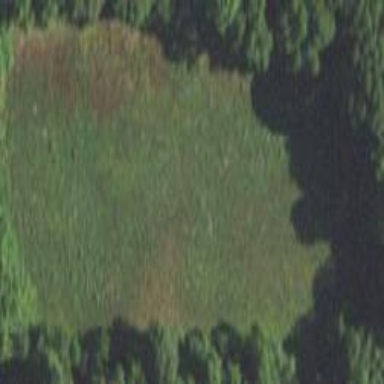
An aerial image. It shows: Wildlife opening within meadow area.